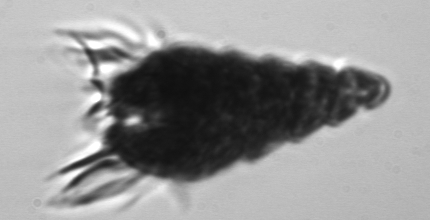
Label: Laboea_strobila